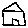
Label: house